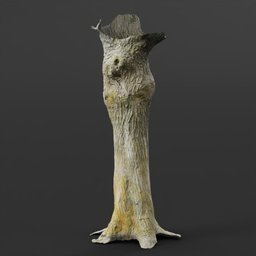
Label: nature